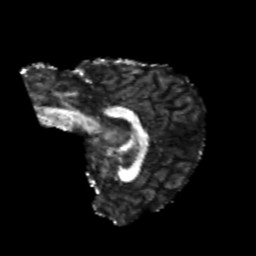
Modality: FA
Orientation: sagittal
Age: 20
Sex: male
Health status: healthy
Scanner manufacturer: philips
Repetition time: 7.391 s
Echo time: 0.08599 s